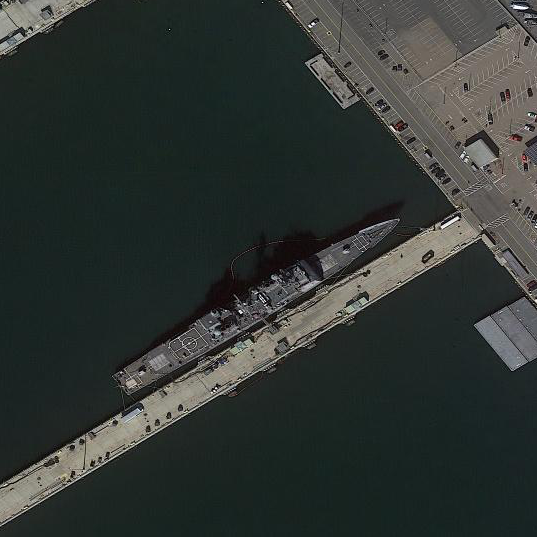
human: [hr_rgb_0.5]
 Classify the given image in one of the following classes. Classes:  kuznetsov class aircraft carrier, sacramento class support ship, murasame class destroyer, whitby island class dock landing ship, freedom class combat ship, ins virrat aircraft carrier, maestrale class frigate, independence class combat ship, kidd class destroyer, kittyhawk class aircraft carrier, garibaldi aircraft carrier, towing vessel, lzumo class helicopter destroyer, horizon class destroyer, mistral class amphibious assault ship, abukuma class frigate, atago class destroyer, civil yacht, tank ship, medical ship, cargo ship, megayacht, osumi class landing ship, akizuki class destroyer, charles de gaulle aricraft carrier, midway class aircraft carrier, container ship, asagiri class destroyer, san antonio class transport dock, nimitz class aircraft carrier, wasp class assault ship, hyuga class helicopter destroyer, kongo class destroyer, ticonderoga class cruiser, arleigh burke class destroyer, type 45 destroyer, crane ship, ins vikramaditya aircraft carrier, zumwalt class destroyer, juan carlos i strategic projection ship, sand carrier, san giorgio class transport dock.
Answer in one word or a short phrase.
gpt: Ticonderoga class cruiser